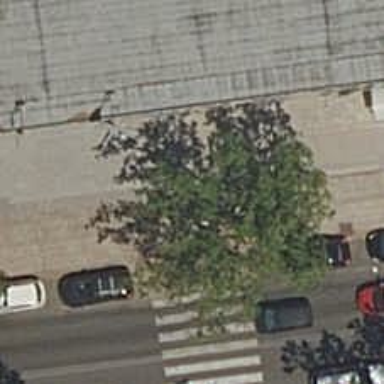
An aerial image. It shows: Unhewn cobblestone sidewalk.